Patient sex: M
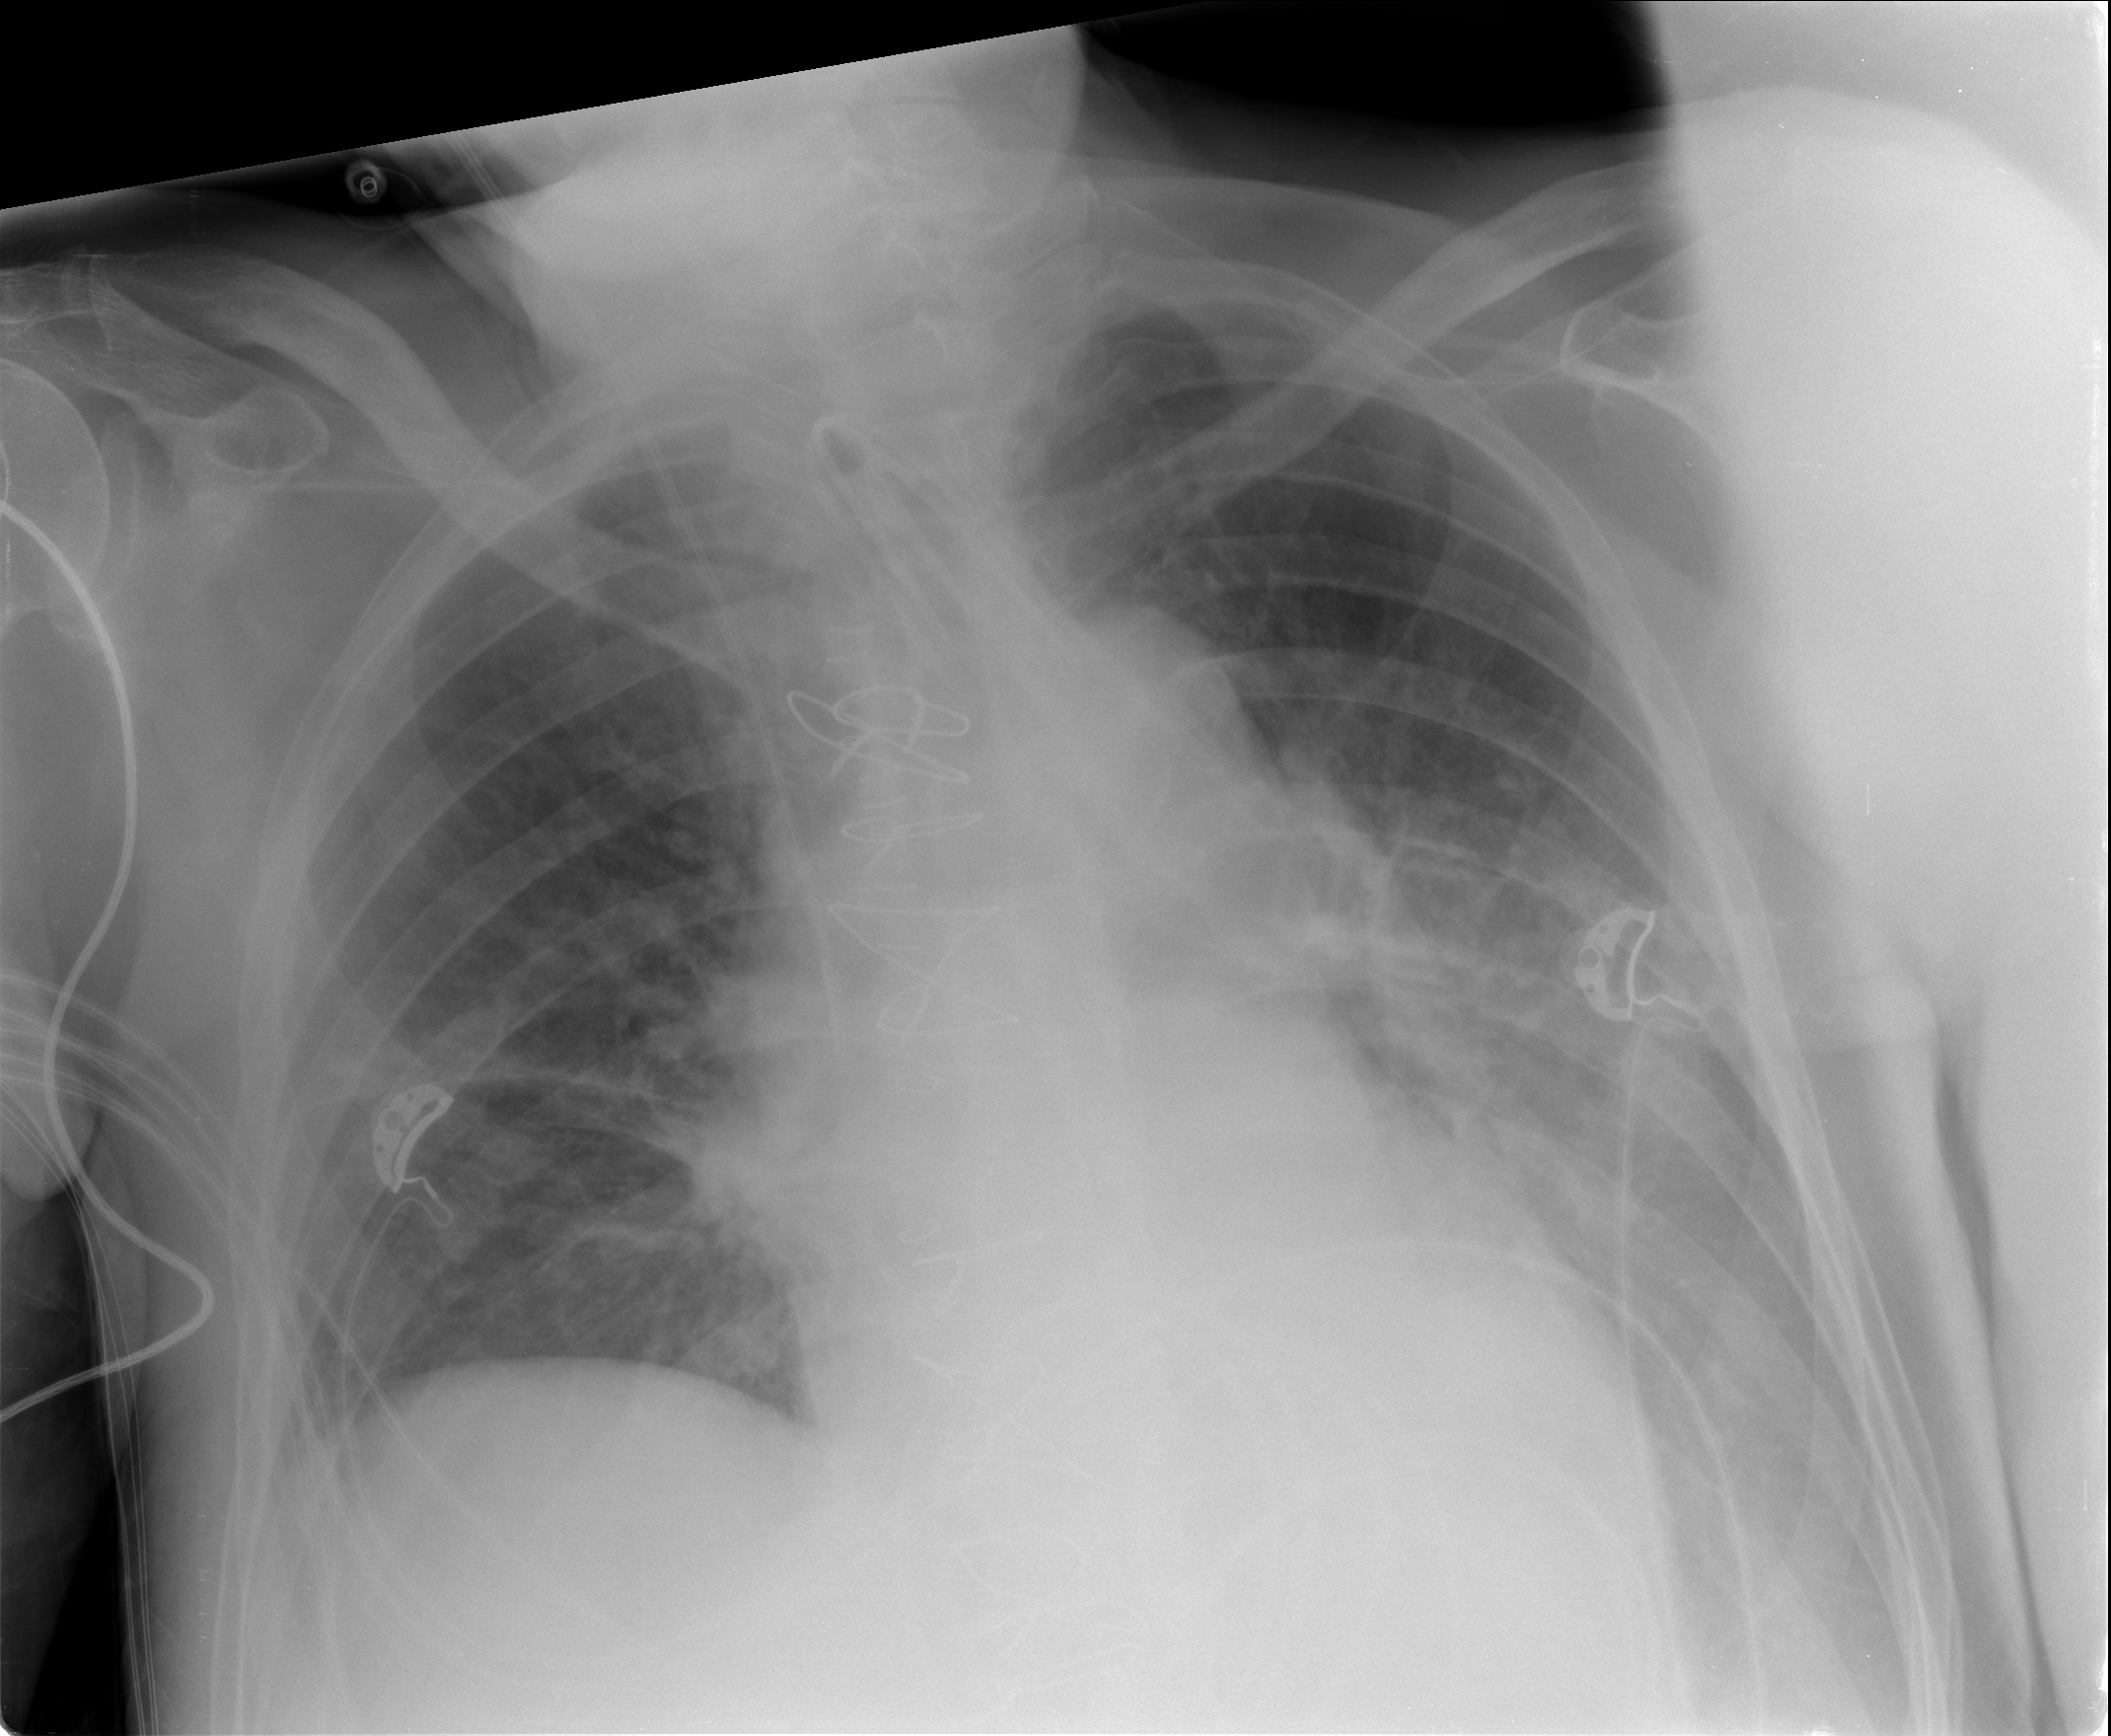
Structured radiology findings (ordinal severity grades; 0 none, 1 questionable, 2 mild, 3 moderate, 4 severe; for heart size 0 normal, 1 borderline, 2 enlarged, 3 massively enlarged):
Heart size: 1
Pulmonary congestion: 2
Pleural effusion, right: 1
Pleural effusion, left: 2
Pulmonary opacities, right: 2
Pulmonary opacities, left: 2
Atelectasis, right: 2
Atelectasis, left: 2